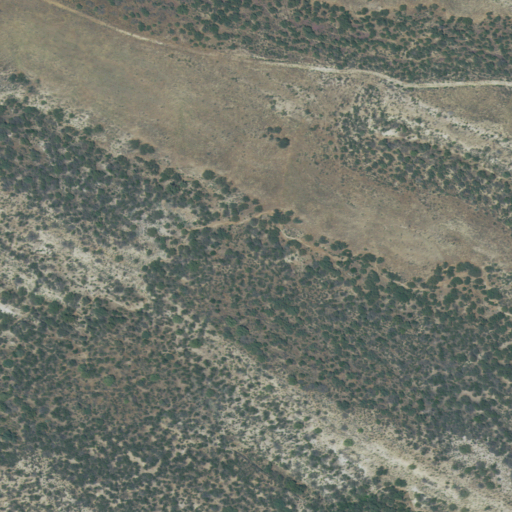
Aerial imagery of valley in California named West Canyon containing shrub and grassland